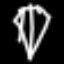
Label: diamond